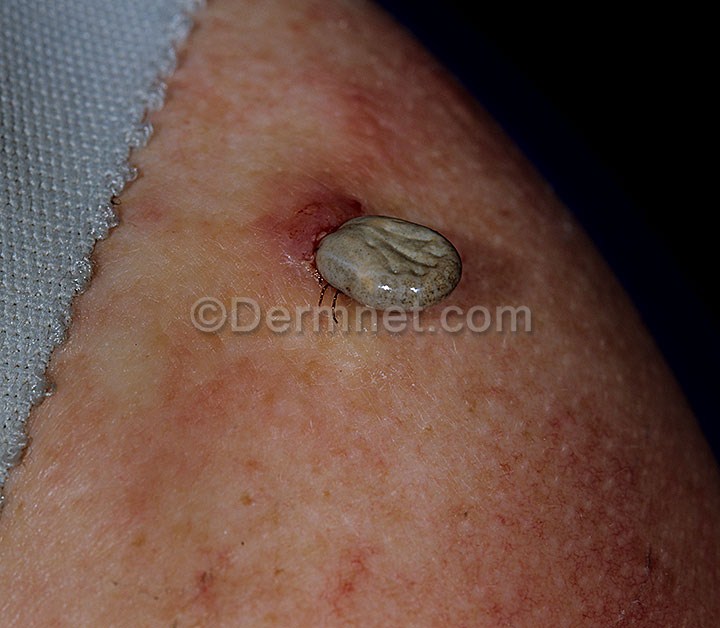
Disease: Scabies Lyme Disease and other Infestations and Bites